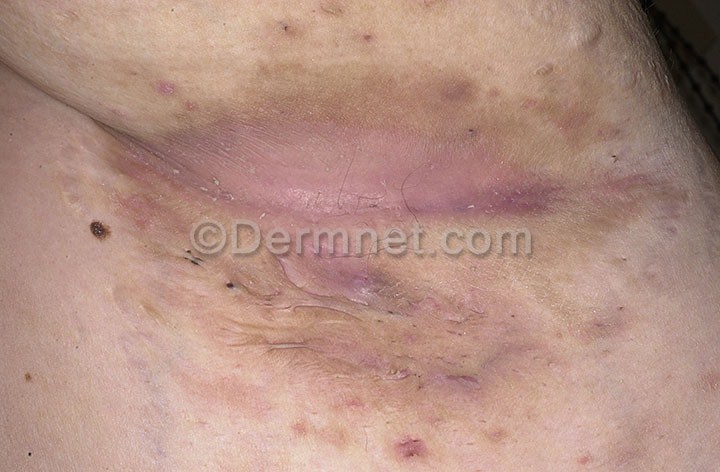
Disease: Acne and Rosacea Photos